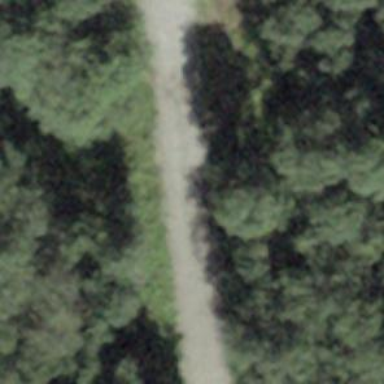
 with grooming available for classic and skating styles."